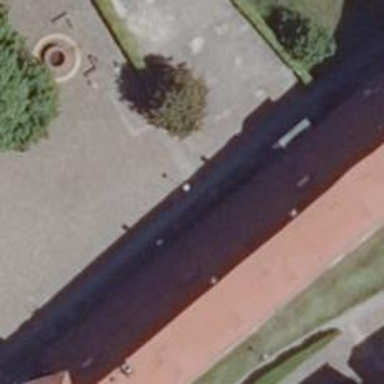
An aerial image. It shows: Footway.